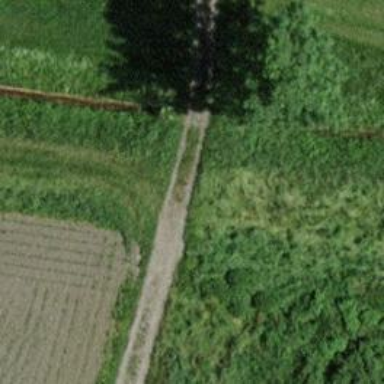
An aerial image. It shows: Culvert tunnel.